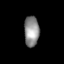
Tissue: lung
Cell type: Epithelial cells
Senescence score: 0.2137
Nuclear area (px): 445
Mean DAPI intensity: 141.685